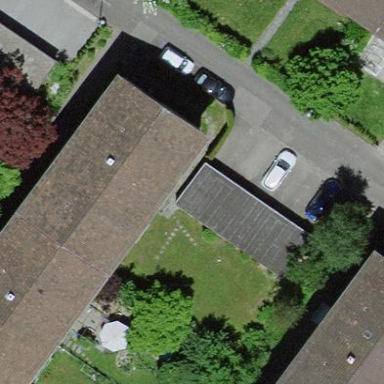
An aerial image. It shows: Group of garages.